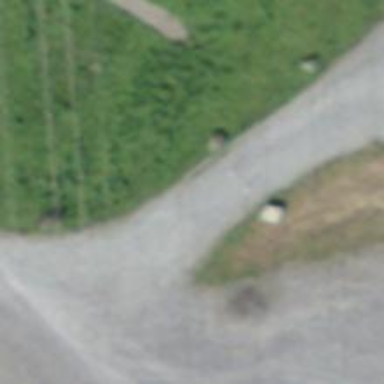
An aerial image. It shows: Bollard.